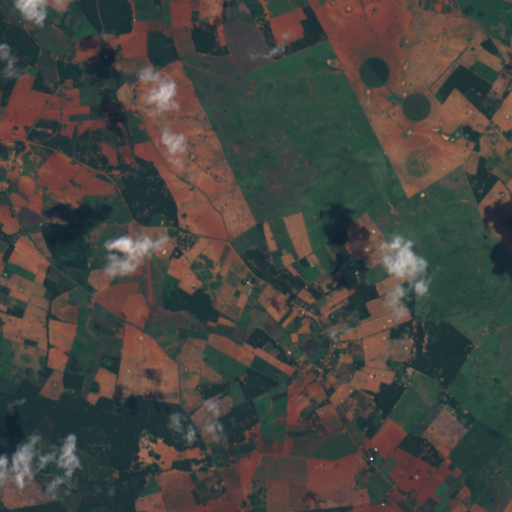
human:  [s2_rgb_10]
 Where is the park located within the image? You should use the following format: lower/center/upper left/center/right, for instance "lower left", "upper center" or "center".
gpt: The park is located in the lower center of the image.
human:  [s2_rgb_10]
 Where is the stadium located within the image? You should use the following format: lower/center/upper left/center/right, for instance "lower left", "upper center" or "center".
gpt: The stadium is located in the lower center of the image.
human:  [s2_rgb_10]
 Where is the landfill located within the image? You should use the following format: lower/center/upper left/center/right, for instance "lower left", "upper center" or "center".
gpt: There is no landfill in the image.